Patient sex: M
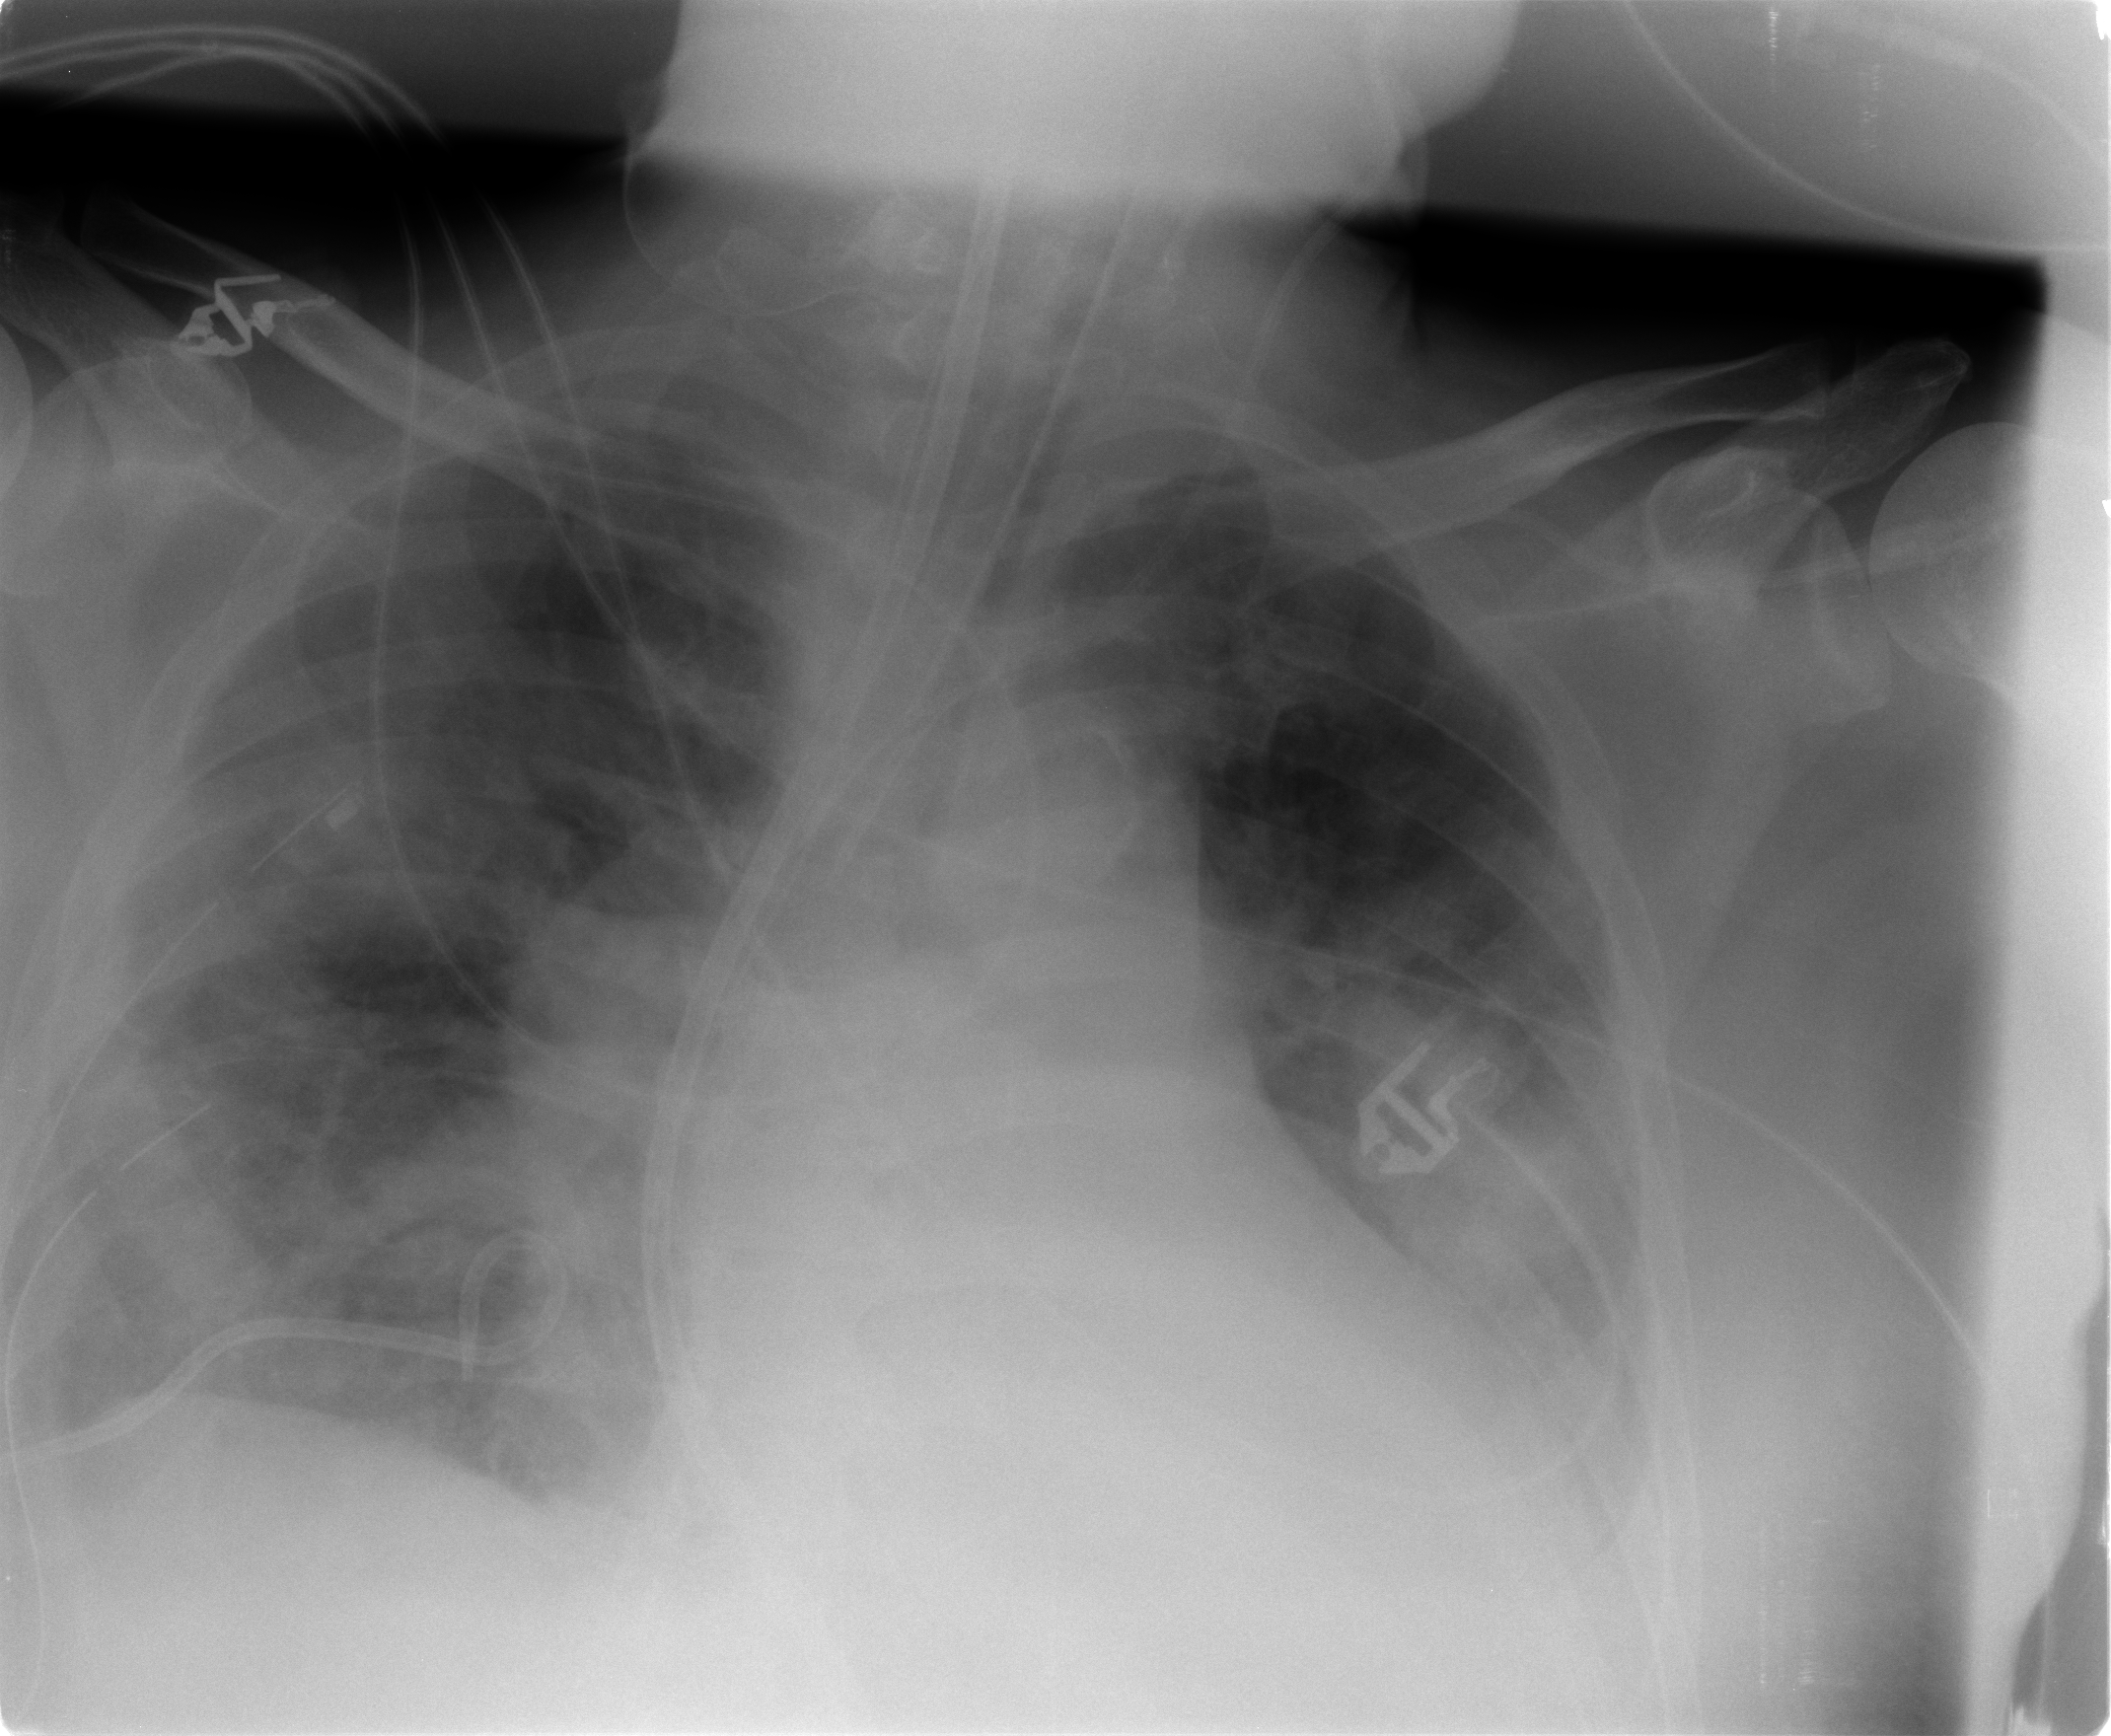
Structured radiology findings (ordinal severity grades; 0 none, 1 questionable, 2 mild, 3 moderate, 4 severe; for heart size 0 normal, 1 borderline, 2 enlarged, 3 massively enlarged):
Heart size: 2
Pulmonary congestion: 2
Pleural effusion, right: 2
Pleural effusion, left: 2
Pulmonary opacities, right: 3
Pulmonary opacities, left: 3
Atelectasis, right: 3
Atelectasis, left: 2